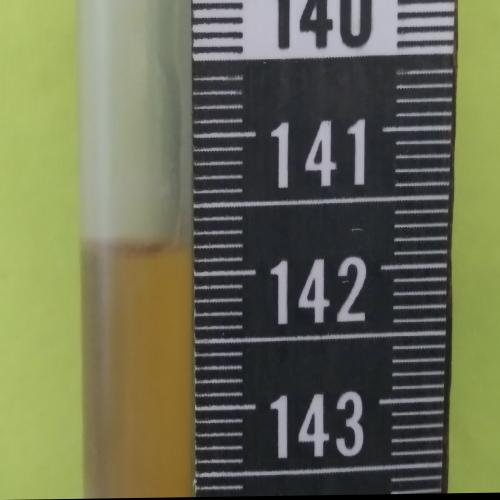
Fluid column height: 141.8 cm